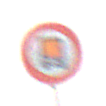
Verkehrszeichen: VerbotKennzeichnungspflichtigeKraftfahrzeugeGefaehrlicheGueter
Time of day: MorningAfternoon
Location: Outdoor (Suburban)
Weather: Overcast
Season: NotSpecified
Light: Natural